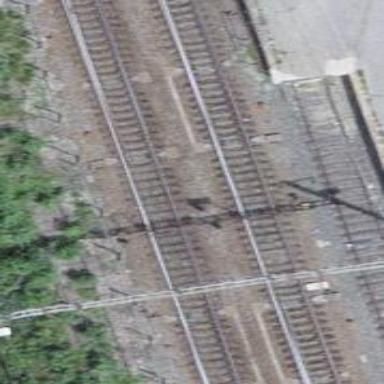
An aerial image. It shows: Railway with electrified contact lines.